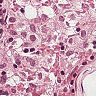
Metastatic tissue present: no